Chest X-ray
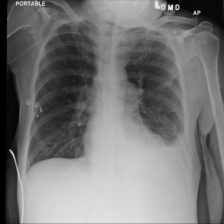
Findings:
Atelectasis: negative
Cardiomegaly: negative
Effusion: positive
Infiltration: positive
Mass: negative
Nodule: negative
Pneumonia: negative
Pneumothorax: negative
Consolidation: negative
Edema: negative
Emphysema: negative
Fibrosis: negative
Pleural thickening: negative
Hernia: negative